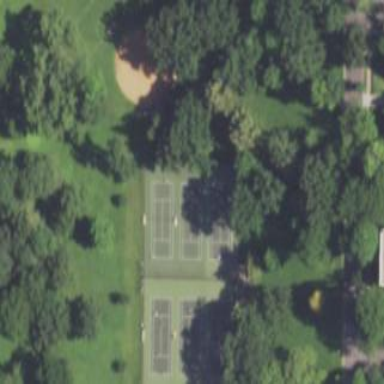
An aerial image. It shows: Sports centre with focus on tennis.